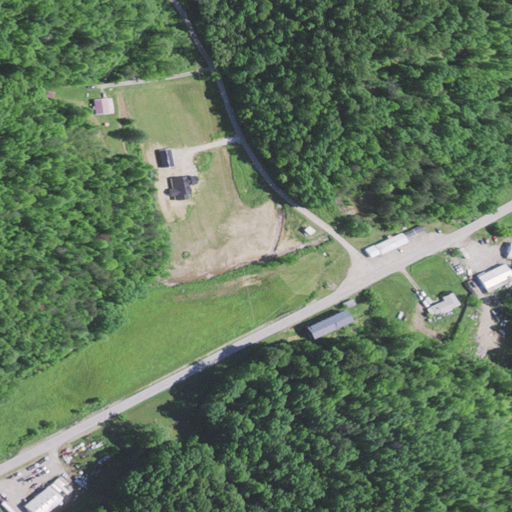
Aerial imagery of valley in Kentucky named Poplar Hollow containing deciduous forest, pasture, low intensity development, medium intensity development, open development, mixed forest, high intensity development, and shrub